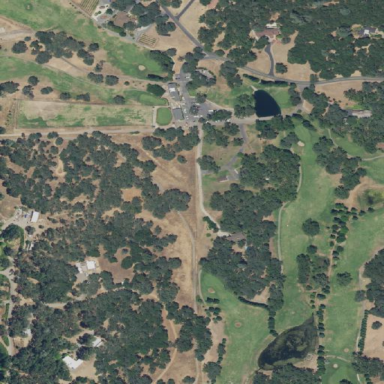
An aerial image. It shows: Golf course surrounded by greenery.